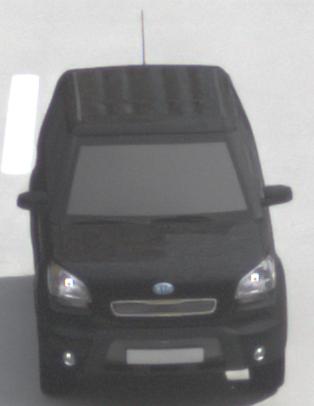
Make: KIA
Model: Soul 1.6
Detailed model: Soul (AM)
Model produced from: 2009/02
Model produced until: 2009/11
Doors: 5
Color: black
Road condition: dry road
Daytime: morning or afternoon
Contrast: low contrast